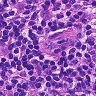
Metastatic tissue present: no